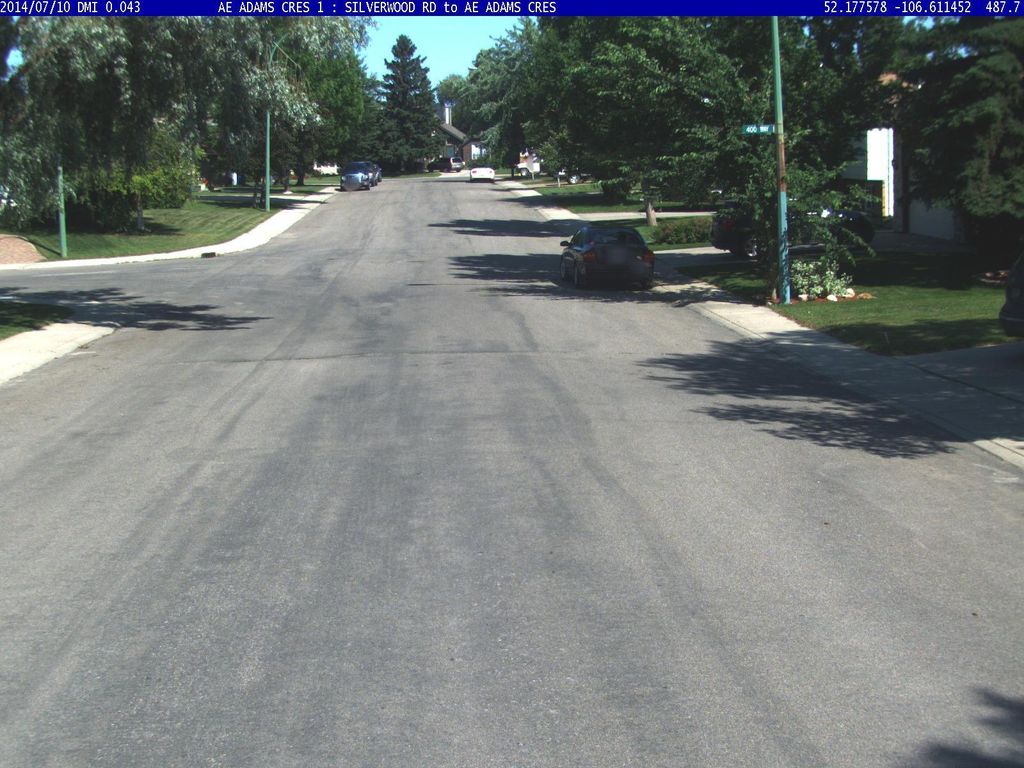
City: saskatoon